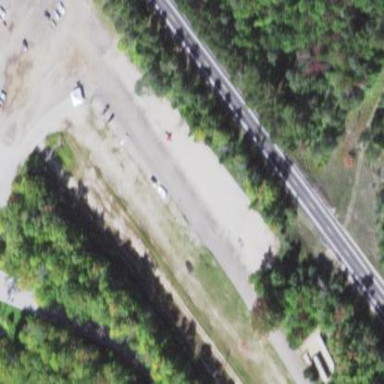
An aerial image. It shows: Parking area with unpaved surface.